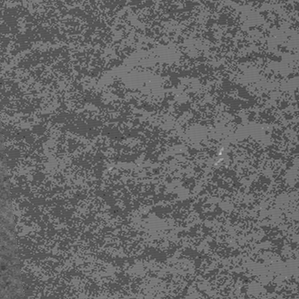
Label: frost